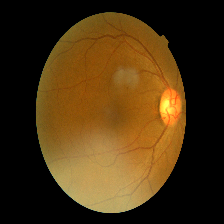
Diabetic retinopathy grade: Mild